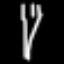
Label: fork